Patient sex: M
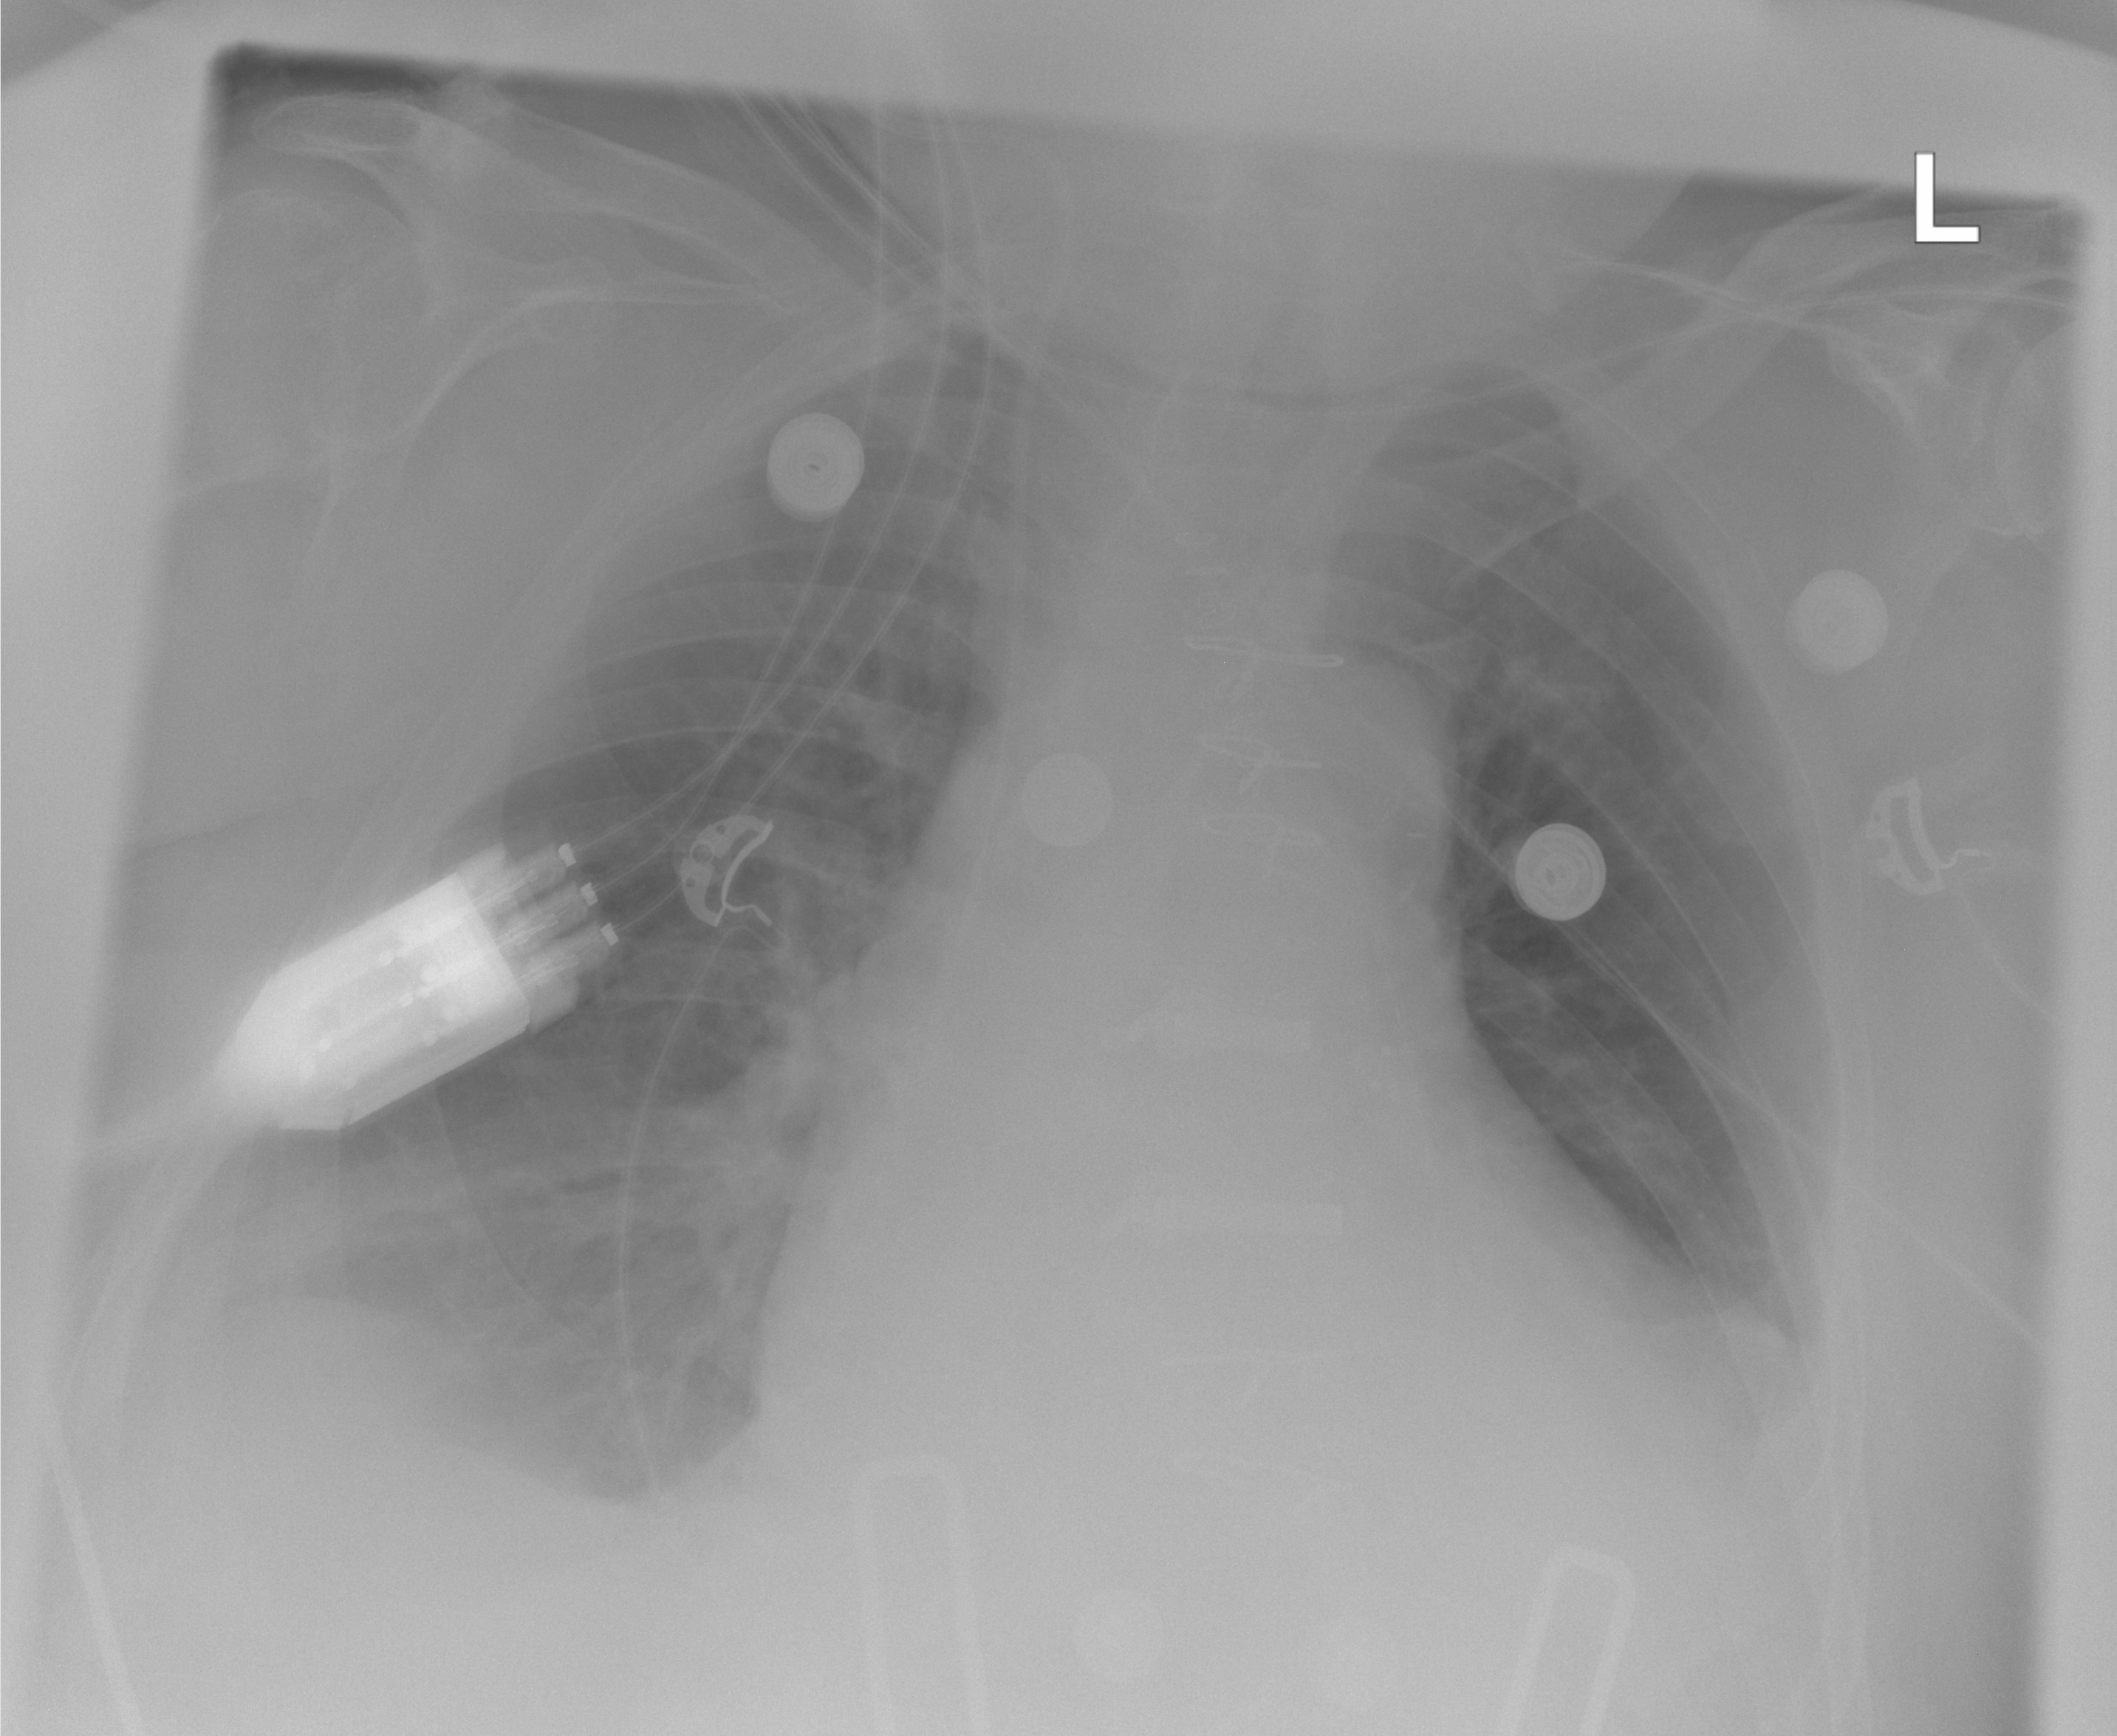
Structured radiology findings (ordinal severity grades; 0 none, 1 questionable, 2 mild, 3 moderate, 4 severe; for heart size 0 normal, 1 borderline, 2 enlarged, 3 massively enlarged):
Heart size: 2
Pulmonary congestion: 0
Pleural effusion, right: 2
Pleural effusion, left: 2
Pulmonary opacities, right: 0
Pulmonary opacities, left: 0
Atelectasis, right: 2
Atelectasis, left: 2